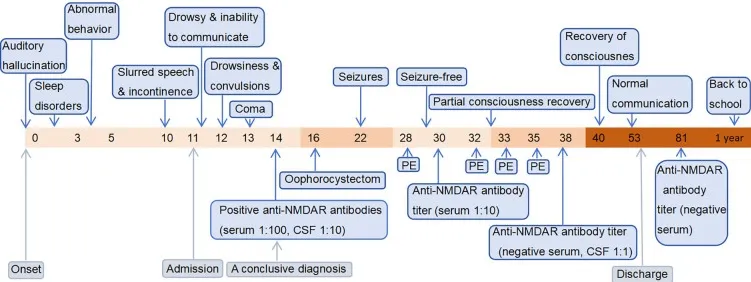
The timeline containing pertinent data from the episode of care. The horizontal axis represents time. The numerical values correspond to "days," except for the final value which represents "1 year".
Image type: chart (chart)